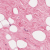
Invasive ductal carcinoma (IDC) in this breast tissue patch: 0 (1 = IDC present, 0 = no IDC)